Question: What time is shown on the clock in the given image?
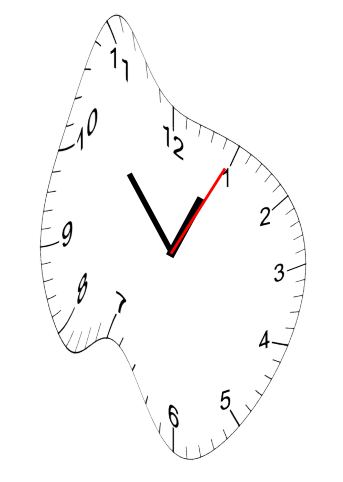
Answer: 12:53:05